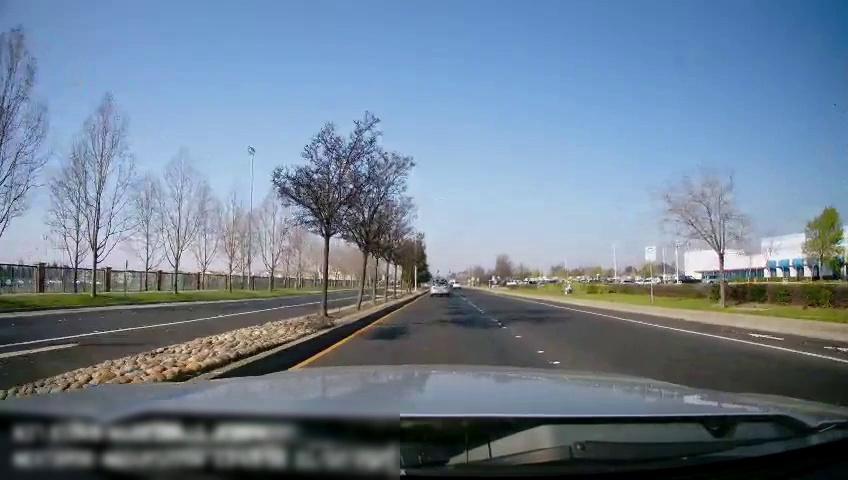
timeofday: Day
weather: Sunny
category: Drivable Space
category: Drivable Space
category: Vehicles | SUV
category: Vehicles | Car
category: Lanes | Current Lane
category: Lanes | Current Lane
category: Lanes | Alternate Lane
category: Lanes | Opposite Lane